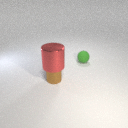
large red metal cylinder above small brown metal cylinder